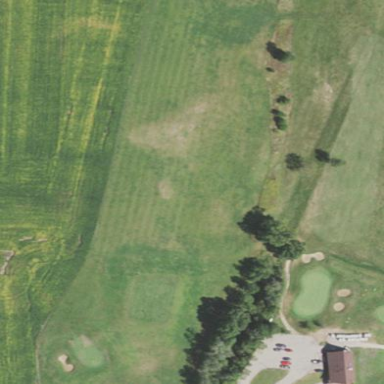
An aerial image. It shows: Area labeled as out of bounds on golf course.